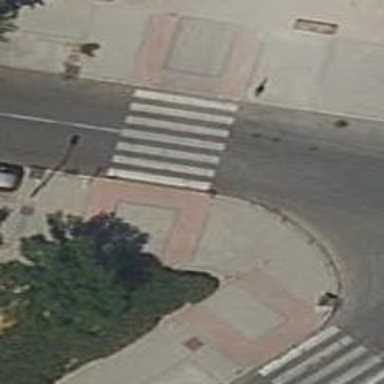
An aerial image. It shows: Marked crossing on footway.